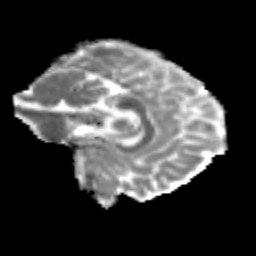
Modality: MD
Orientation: sagittal
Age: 28
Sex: female
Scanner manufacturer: siemens
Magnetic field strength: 3 T
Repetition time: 3.5 s
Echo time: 0.125 s